Question: MonoDevelop has a Document Outline (Class Outline?) window that displays all variables, methods, and regions:

Is there an equivalent to this in Visual Studio 2012?
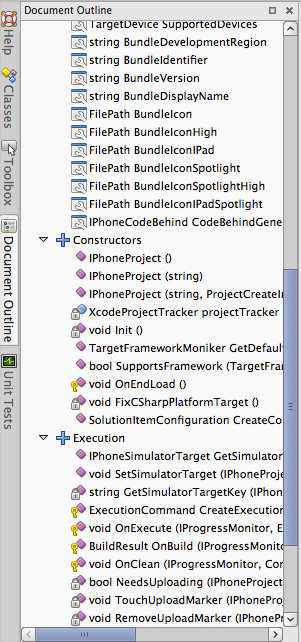
Answer: (8.0) has a which shows the structure of the current file as tree (types/members) and regions are also supported.